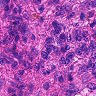
Metastatic tissue present: no